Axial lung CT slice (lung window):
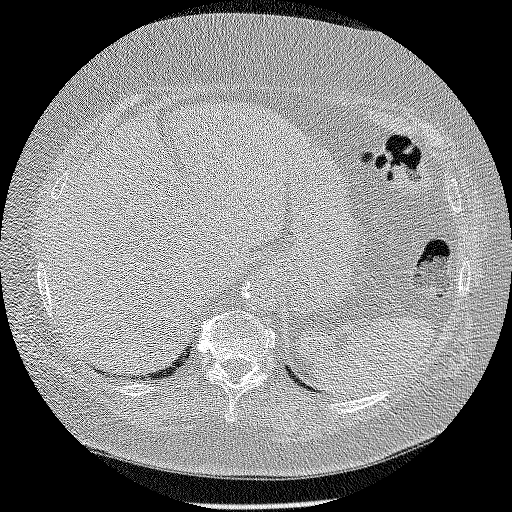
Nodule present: no